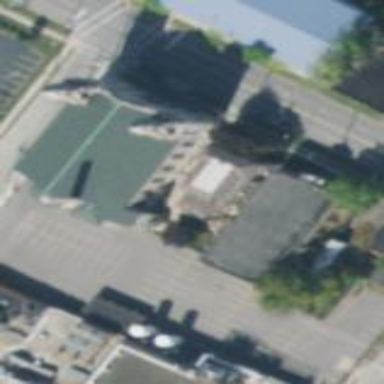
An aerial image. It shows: Beautiful church building.